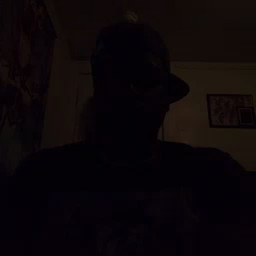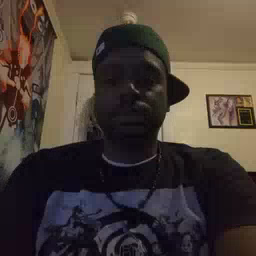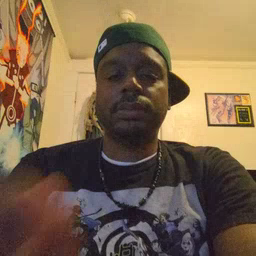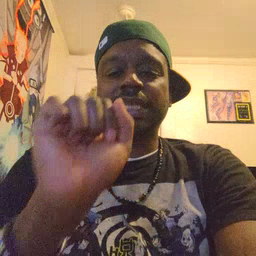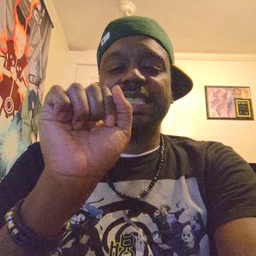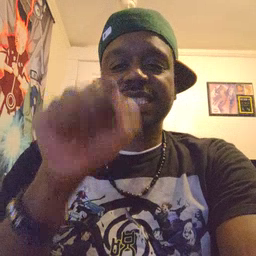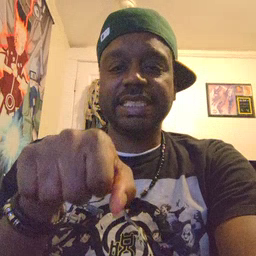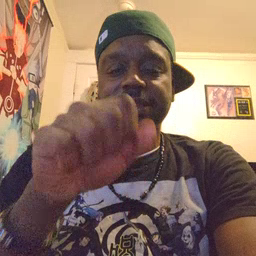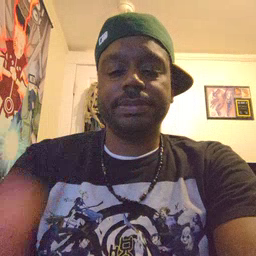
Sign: yes